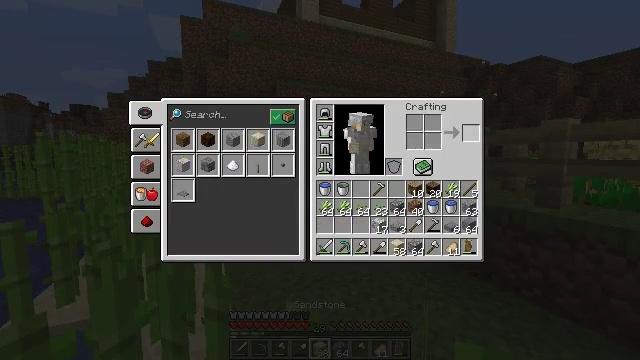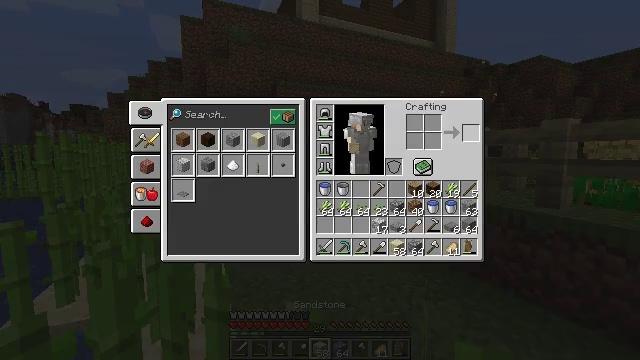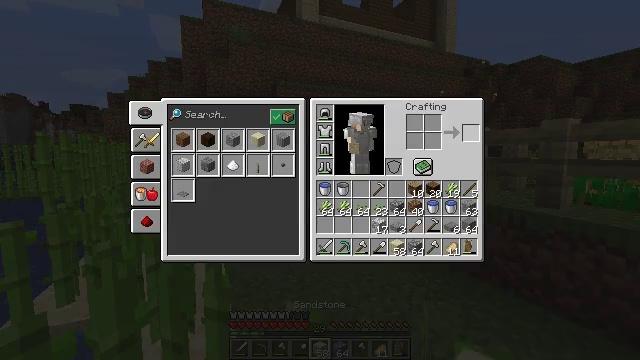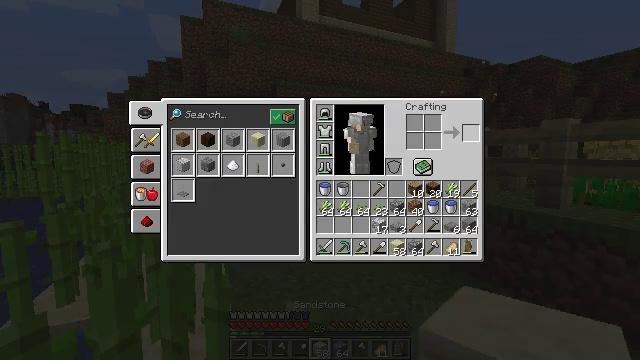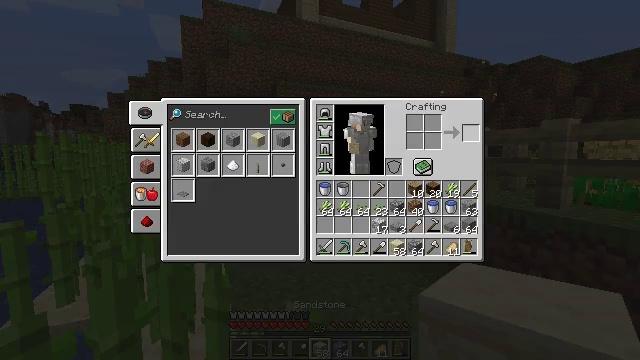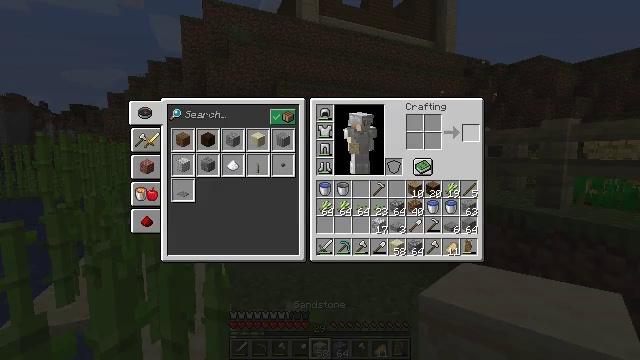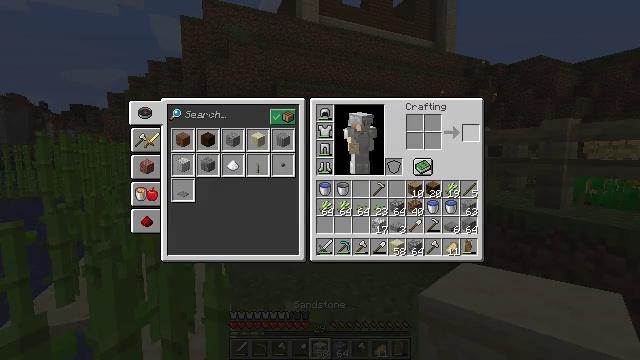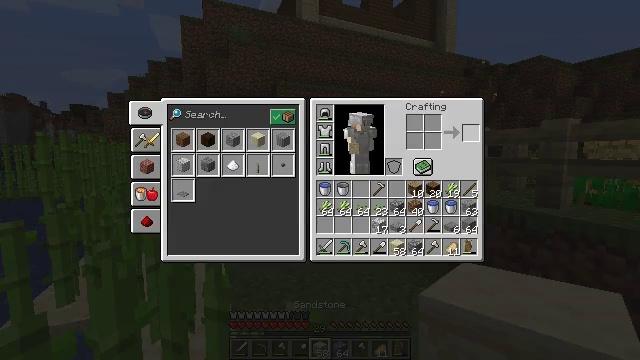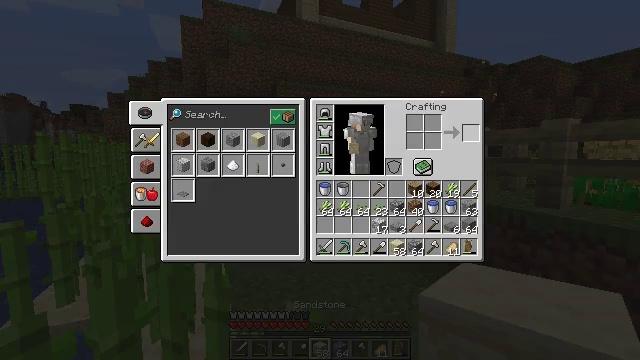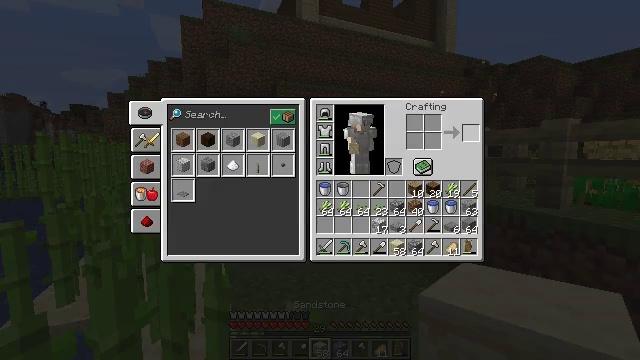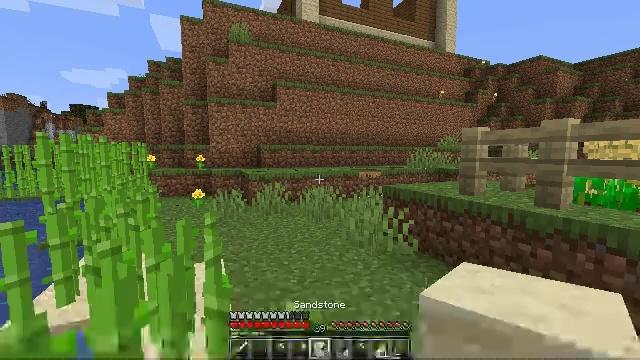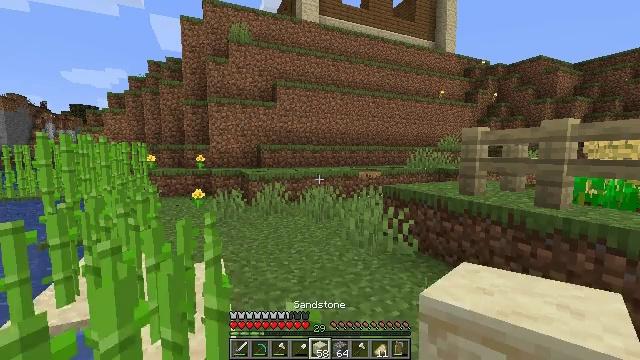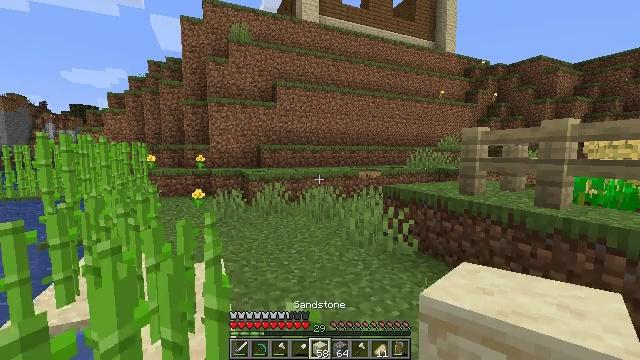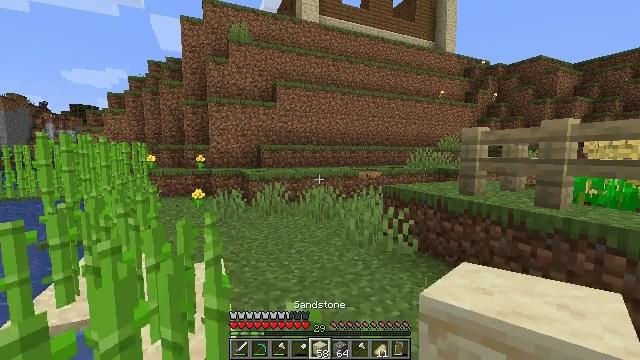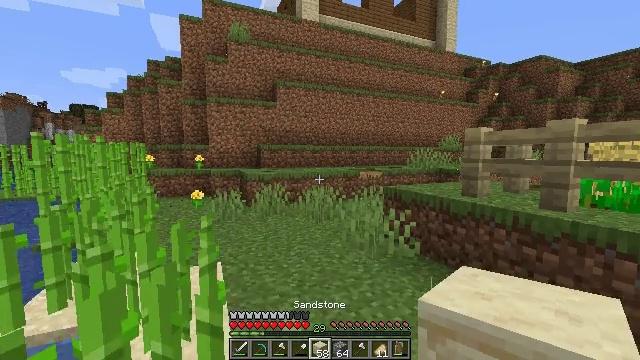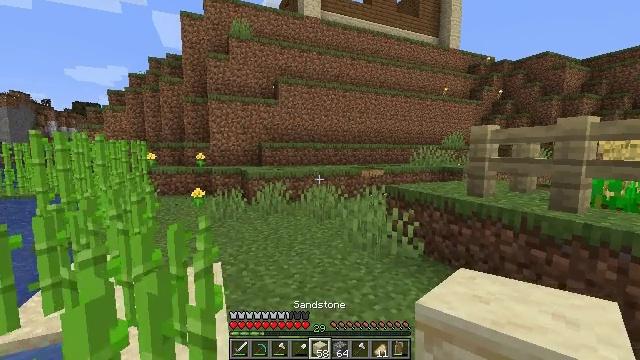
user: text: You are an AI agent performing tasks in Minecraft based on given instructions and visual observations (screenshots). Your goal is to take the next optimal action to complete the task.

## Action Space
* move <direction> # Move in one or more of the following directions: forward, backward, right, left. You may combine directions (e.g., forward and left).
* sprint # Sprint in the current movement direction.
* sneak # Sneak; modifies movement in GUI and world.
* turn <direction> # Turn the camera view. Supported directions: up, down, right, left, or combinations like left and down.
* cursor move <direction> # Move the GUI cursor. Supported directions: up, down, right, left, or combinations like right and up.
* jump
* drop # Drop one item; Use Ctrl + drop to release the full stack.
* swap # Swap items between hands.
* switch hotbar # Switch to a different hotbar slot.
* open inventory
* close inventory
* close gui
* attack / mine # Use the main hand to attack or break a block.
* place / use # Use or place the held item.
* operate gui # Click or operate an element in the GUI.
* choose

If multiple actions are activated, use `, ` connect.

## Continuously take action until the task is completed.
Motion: motion action
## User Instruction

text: Use sandstone to craft a sandstone slab.
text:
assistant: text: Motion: sneak
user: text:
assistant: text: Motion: sneak
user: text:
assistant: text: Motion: sneak
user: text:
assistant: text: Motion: sneak
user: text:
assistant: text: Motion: sneak
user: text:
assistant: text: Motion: sneak
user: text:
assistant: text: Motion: no_op
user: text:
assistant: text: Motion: no_op
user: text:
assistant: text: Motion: no_op
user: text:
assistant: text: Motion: no_op
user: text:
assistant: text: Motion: no_op
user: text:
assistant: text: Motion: no_op
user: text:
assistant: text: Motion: no_op
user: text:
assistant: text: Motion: move forward
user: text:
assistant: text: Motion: move forward, sprint
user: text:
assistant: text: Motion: move forward, sprint
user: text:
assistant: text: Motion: move forward, sprint
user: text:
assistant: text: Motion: move forward, sprint
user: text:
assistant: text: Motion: move forward, sprint
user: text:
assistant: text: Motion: move forward, sprint, turn right
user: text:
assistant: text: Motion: move forward, sprint, turn right, jump
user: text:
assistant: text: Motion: move forward, sprint, jump
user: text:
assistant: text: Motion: move forward, sprint, jump
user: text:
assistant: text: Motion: move forward, sprint, jump
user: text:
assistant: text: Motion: move forward, sprint, jump
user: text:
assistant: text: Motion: move forward, sprint, jump
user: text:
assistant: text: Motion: move forward, sprint, turn right, jump
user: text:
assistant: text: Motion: move forward, sprint, turn right, jump
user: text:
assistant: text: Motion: move forward, sprint, turn right, jump
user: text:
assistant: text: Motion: move forward, sprint, jump